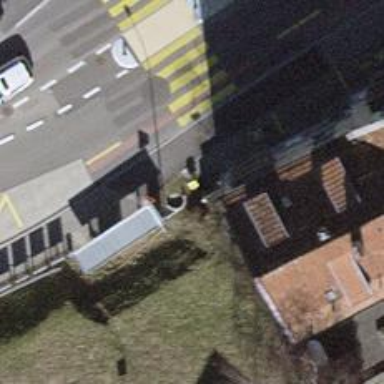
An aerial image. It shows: Post box.